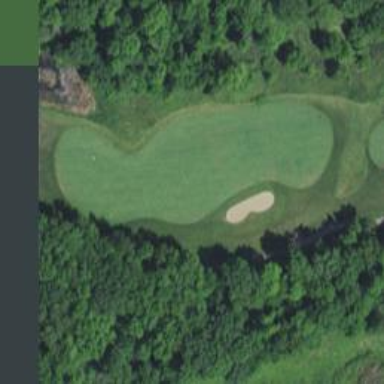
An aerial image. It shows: Golf hole.